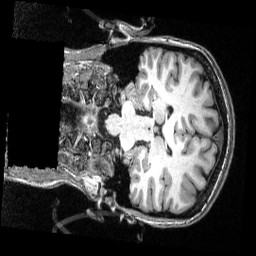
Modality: T1w
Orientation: coronal
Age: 29
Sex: female
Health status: healthy
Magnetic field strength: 3 T
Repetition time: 2.53 s
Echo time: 0.00331 s